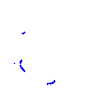
Particle: proton